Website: home-depot
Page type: billing-address
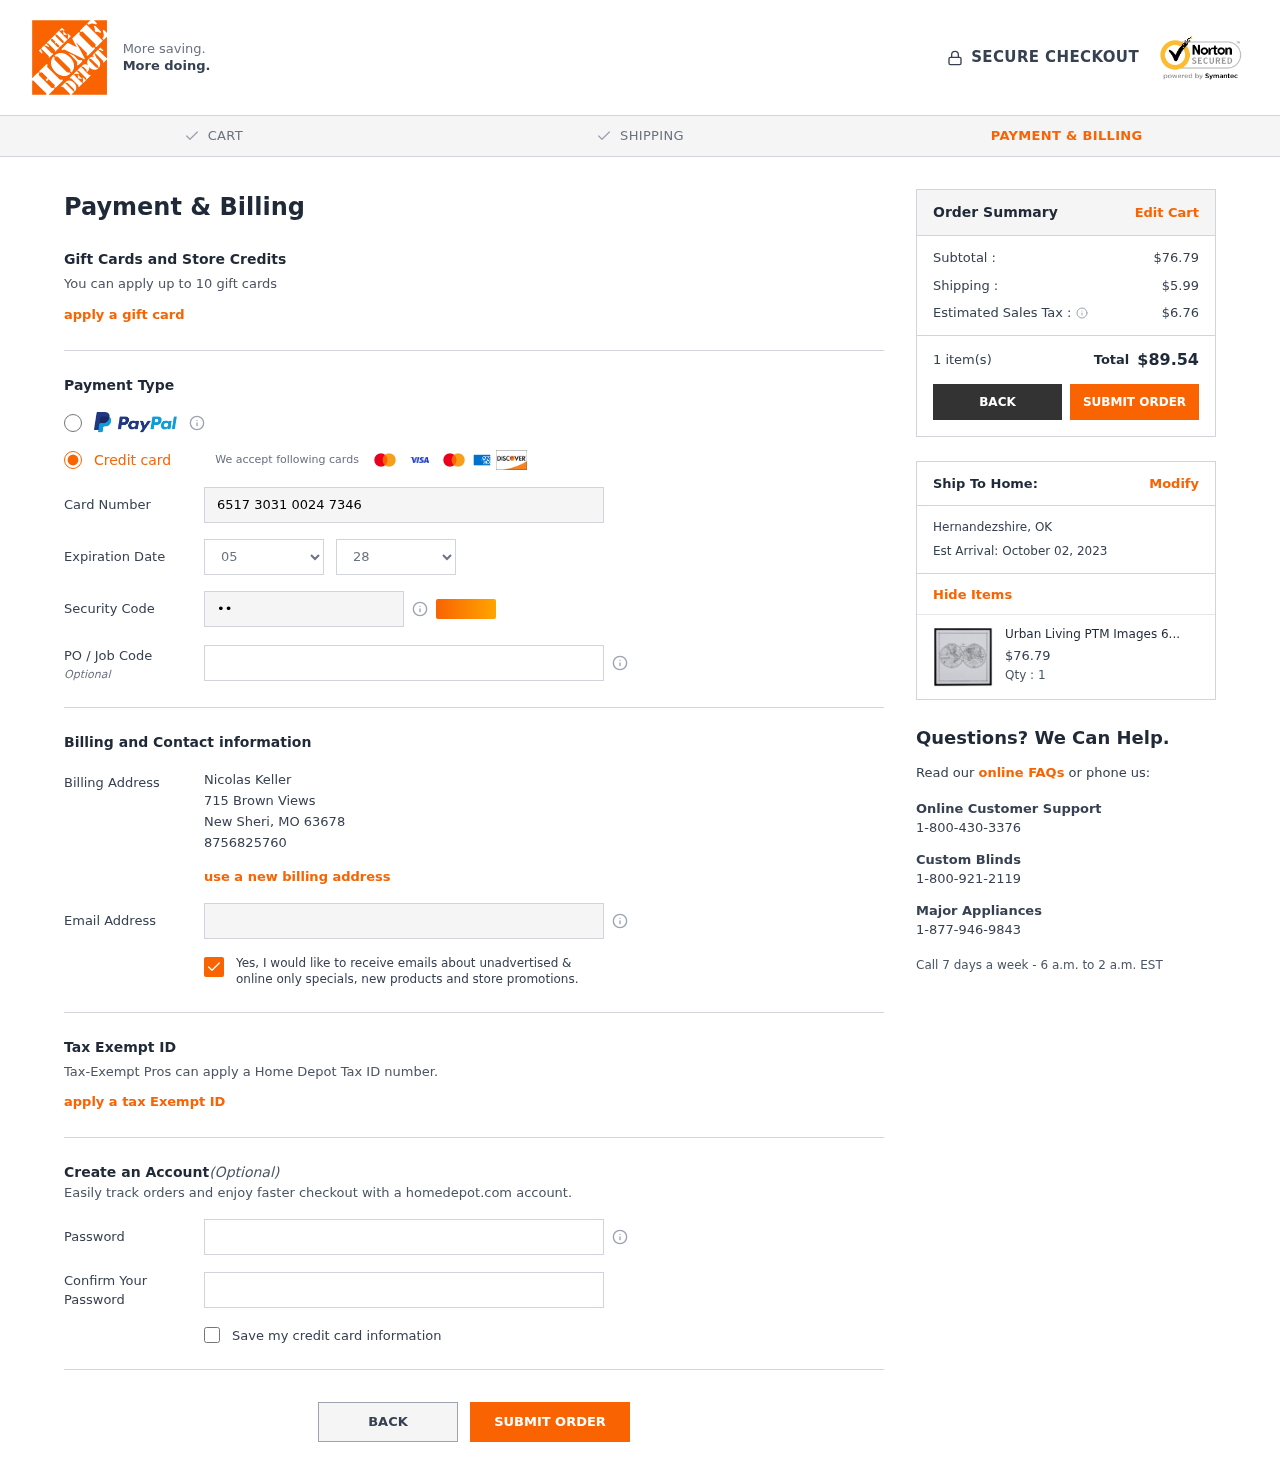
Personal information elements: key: PII_CARD_CVV
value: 501
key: PII_CARD_EXPIRY_MONTH
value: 05
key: PII_CARD_EXPIRY_YEAR
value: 28
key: PII_CARD_NUMBER
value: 6517 3031 0024 7346
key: PII_CITY
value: New Sheri
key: PII_CITY2
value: Hernandezshire
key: PII_EMAIL
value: nicolaskeller@yahoo.com
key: PII_FULLNAME
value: Nicolas Keller
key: PII_JOB_CODE
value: JOB-1196
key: PII_PHONE
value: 8756825760
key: PII_POSTCODE
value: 63678
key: PII_STATE_ABBR
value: MO
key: PII_STATE_ABBR2
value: OK
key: PII_STREET
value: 715 Brown Views
Product elements: key: PRODUCT1_NAME
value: Urban Living PTM Images 6-17329 Collection Inverse Framed giclee Wall Art
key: PRODUCT1_PRICE
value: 76.79
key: PRODUCT1_QUANTITY
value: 1
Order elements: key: ORDER_SUBTOTAL
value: $76.79
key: ORDER_SHIPPING_COST
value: $5.99
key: ORDER_TAX
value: $6.76
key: ORDER_NUM_ITEMS
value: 1 item(s)
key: ORDER_TOTAL
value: $89.54
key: ORDER_DELIVERY_DATE
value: Est Arrival: October 02, 2023